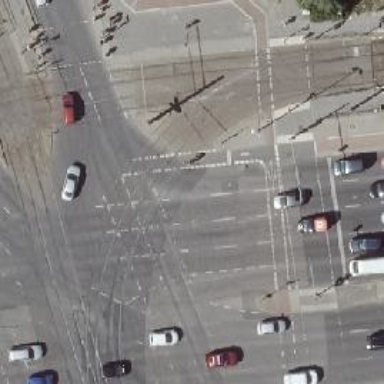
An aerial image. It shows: Tram level crossing on railway.